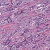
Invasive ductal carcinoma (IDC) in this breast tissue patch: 1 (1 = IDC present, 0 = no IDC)